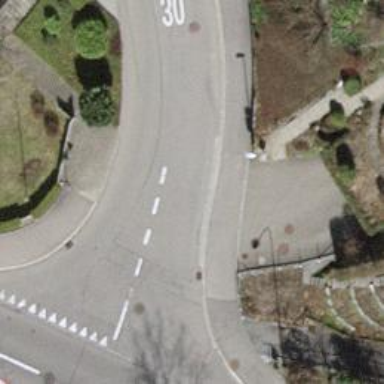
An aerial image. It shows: Asphalt footpath with unmarked crossing.